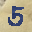
Label: 5